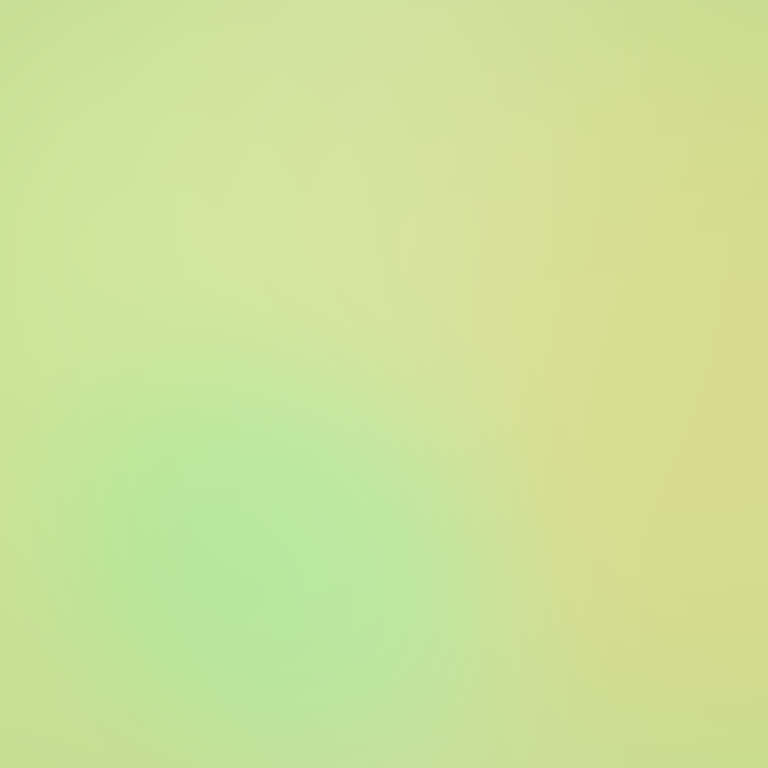
Abstract light effect, smooth gradient from soft green to pale yellow, calm atmosphere, diffuse light, no room, no furniture, no objects.